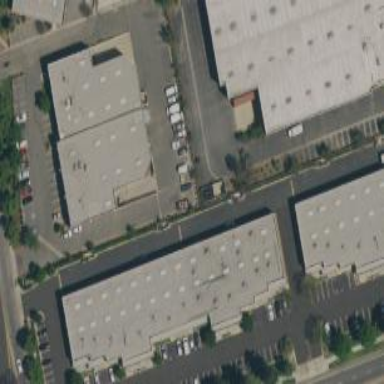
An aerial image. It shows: Warehouse building.